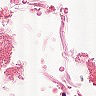
Metastatic tissue present: no